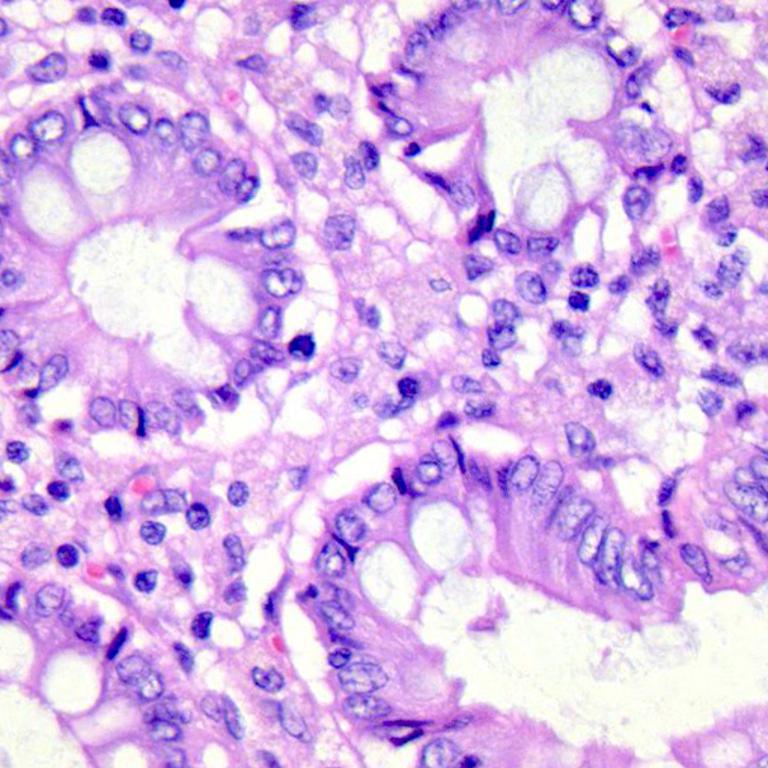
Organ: colon
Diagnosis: benign